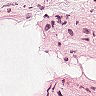
Metastatic tissue present: no